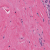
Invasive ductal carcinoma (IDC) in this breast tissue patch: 0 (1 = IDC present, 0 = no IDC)